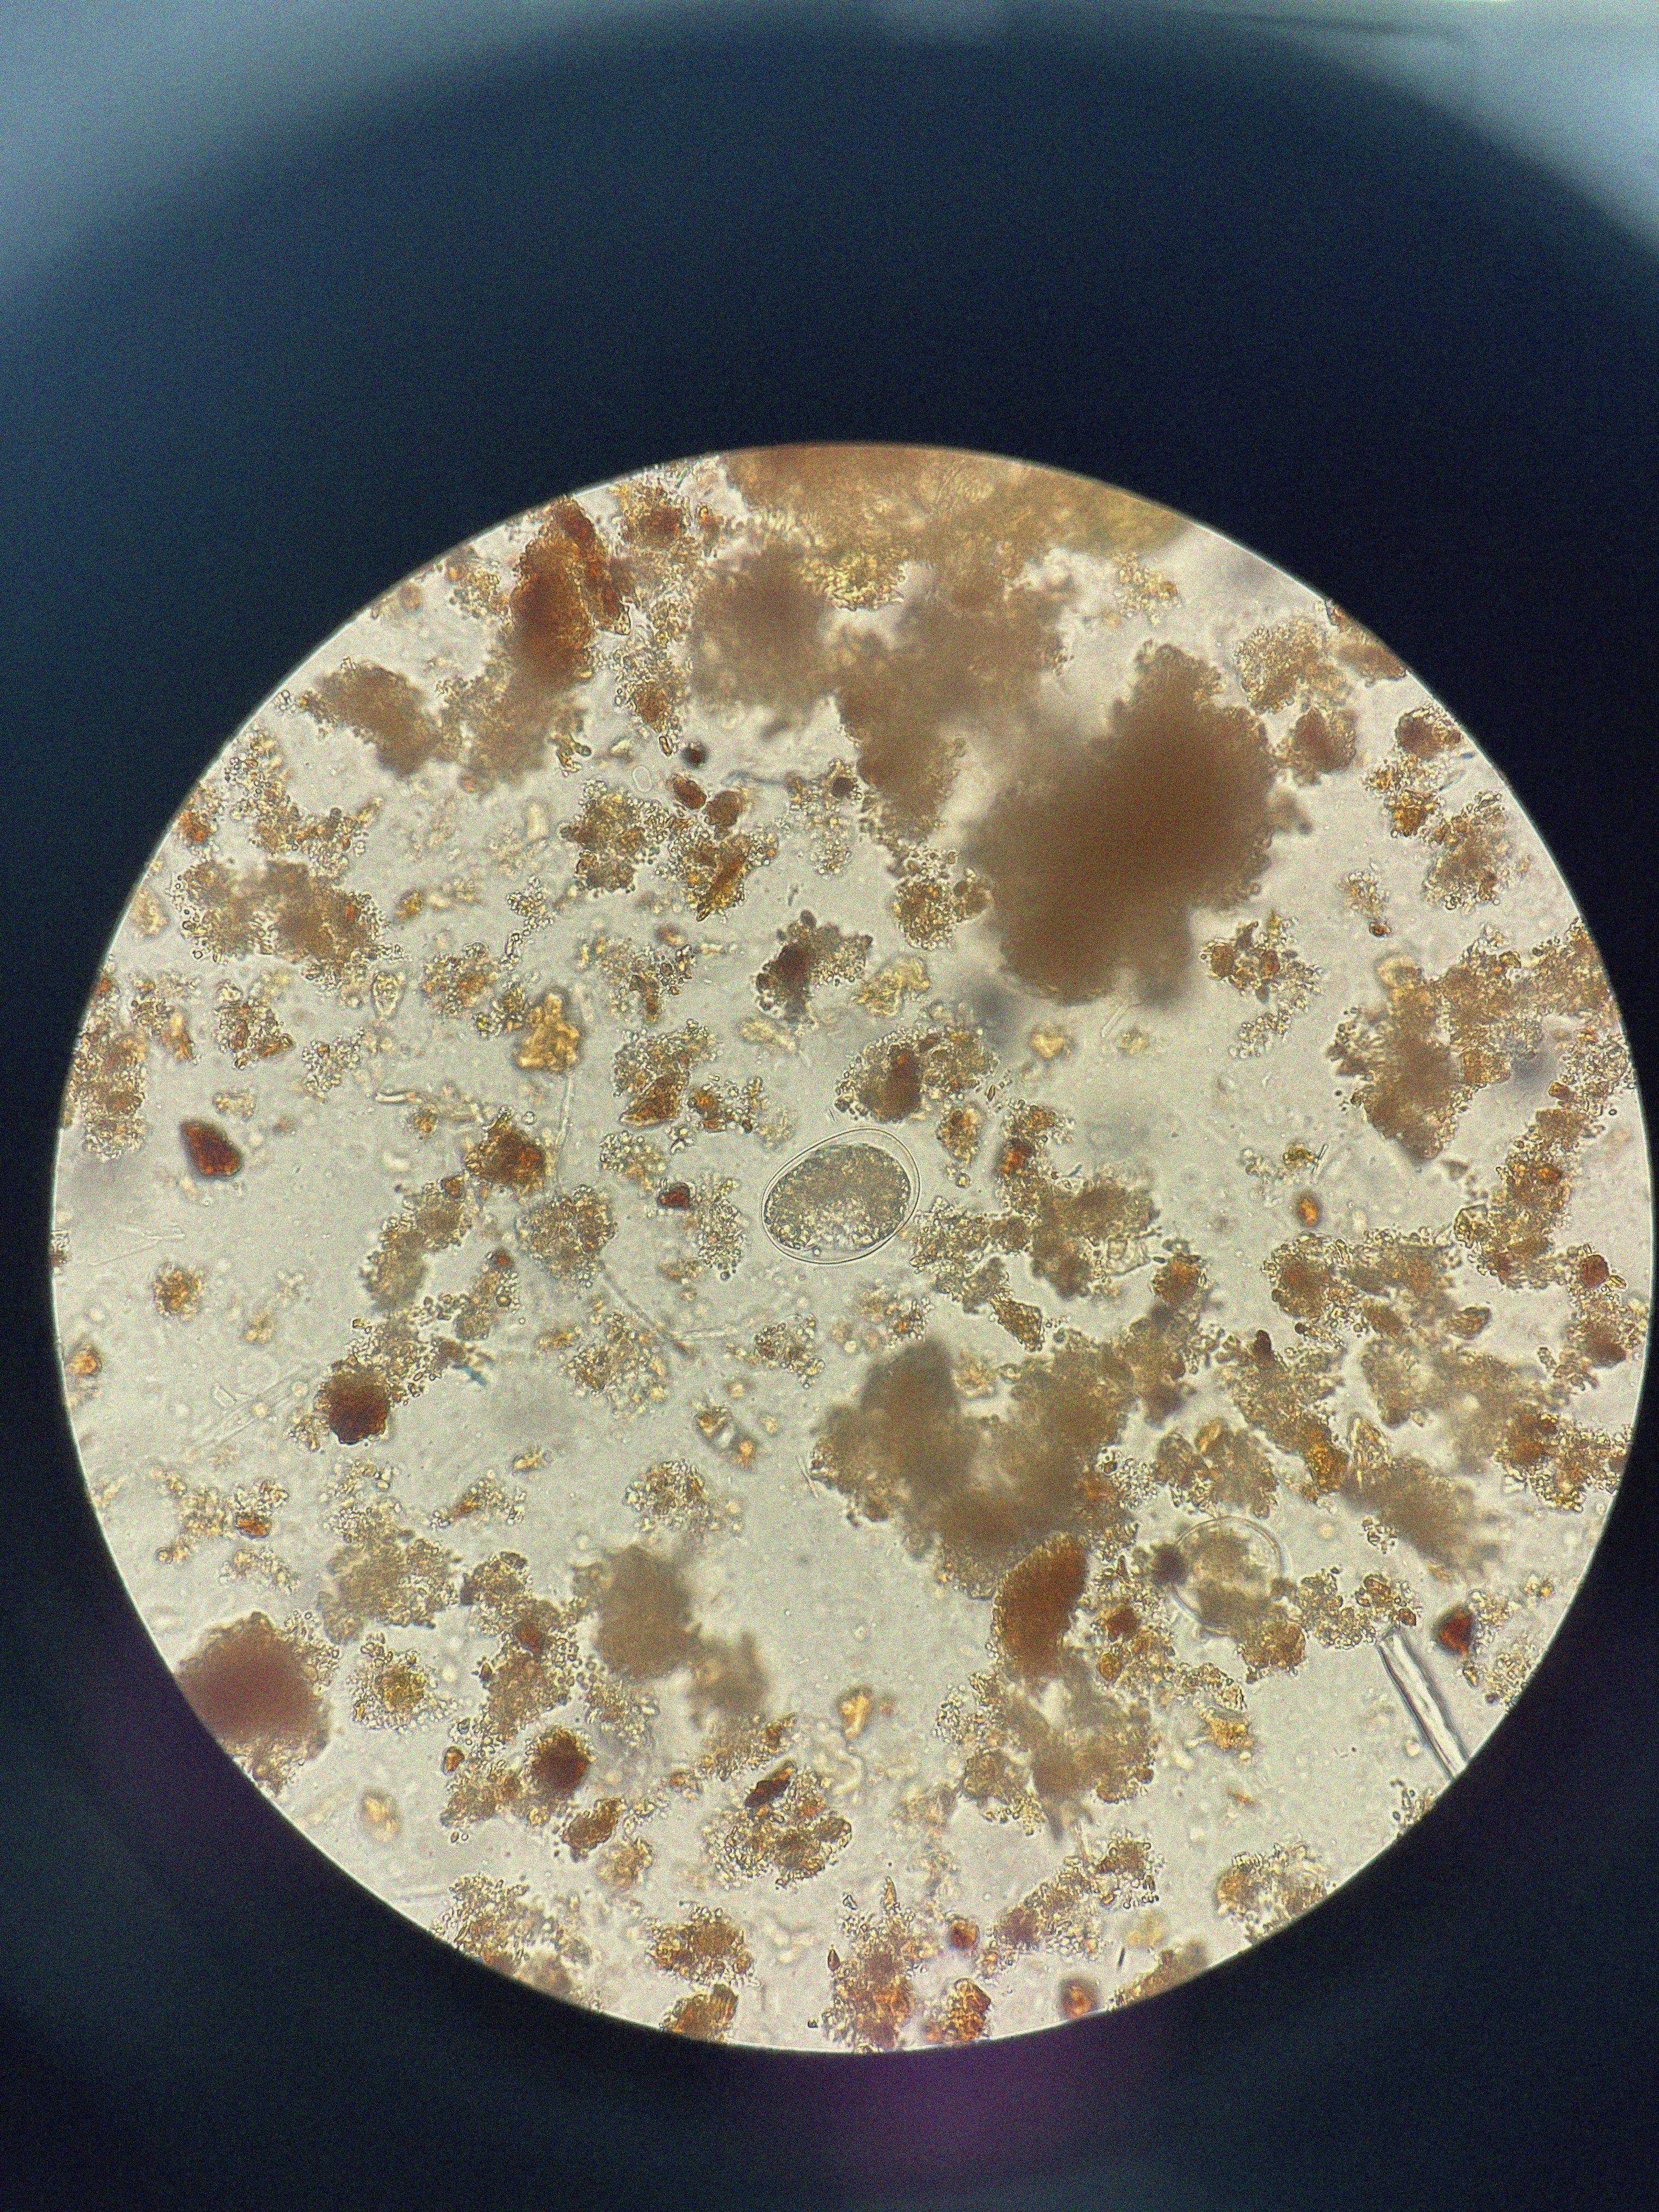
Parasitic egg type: Hookworm egg